Question: Actually I want to sort Array List of objects. I am using Comparable interface for this purpose. It is completely working But the problem is that when I am sorting is is giving these two problems.
1. All name who have 1st letter capital are coming together on the top and all name who have 1st letter small are coming together on the bottom.
2. All the sorted Capital letters word are coming together after that all the small letter words are coming at bottom together.
'''
public class Myshares implements Comparable<Myshares> {
int id, parent;
String name, path, type, shared_with, shared_or_not, upload_request;
public int getParent() {
return parent;
}
public void setParent(int parent) {
this.parent = parent;
}
public String getUpload_request() {
return upload_request;
}
public void setUpload_request(String upload_request) {
this.upload_request = upload_request;
}
public int getId() {
return id;
}
public void setId(int id) {
this.id = id;
}
public String getName() {
return name;
}
public void setName(String name) {
this.name = name;
}
public String getPath() {
return path;
}
public void setPath(String path) {
this.path = path;
}
public String getType() {
return type;
}
public void setType(String type) {
this.type = type;
}
public String getShared_with() {
return shared_with;
}
public void setShared_with(String shared_with) {
this.shared_with = shared_with;
}
public String getShared_or_not() {
return shared_or_not;
}
public void setShared_or_not(String shared_or_not) {
this.shared_or_not = shared_or_not;
}
@Override
public int compareTo(Myshares another) {
return this.name.compareTo(another.getName());
}
}
'''
This is the output

I think it is based on ASCII code. I want a complete sorted list. Please take a look.
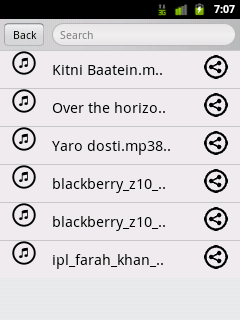
Answer: If you are wishing for a case-insensitive sort, I would recommend changing your 'compareTo()' method to instead use the 'compareToIgnoreCase()' method of 'String' - namely:
'''
public int compareTo(Myshares another) {
return this.name.compareToIgnoreCase(another.getName());
}
'''